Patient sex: M
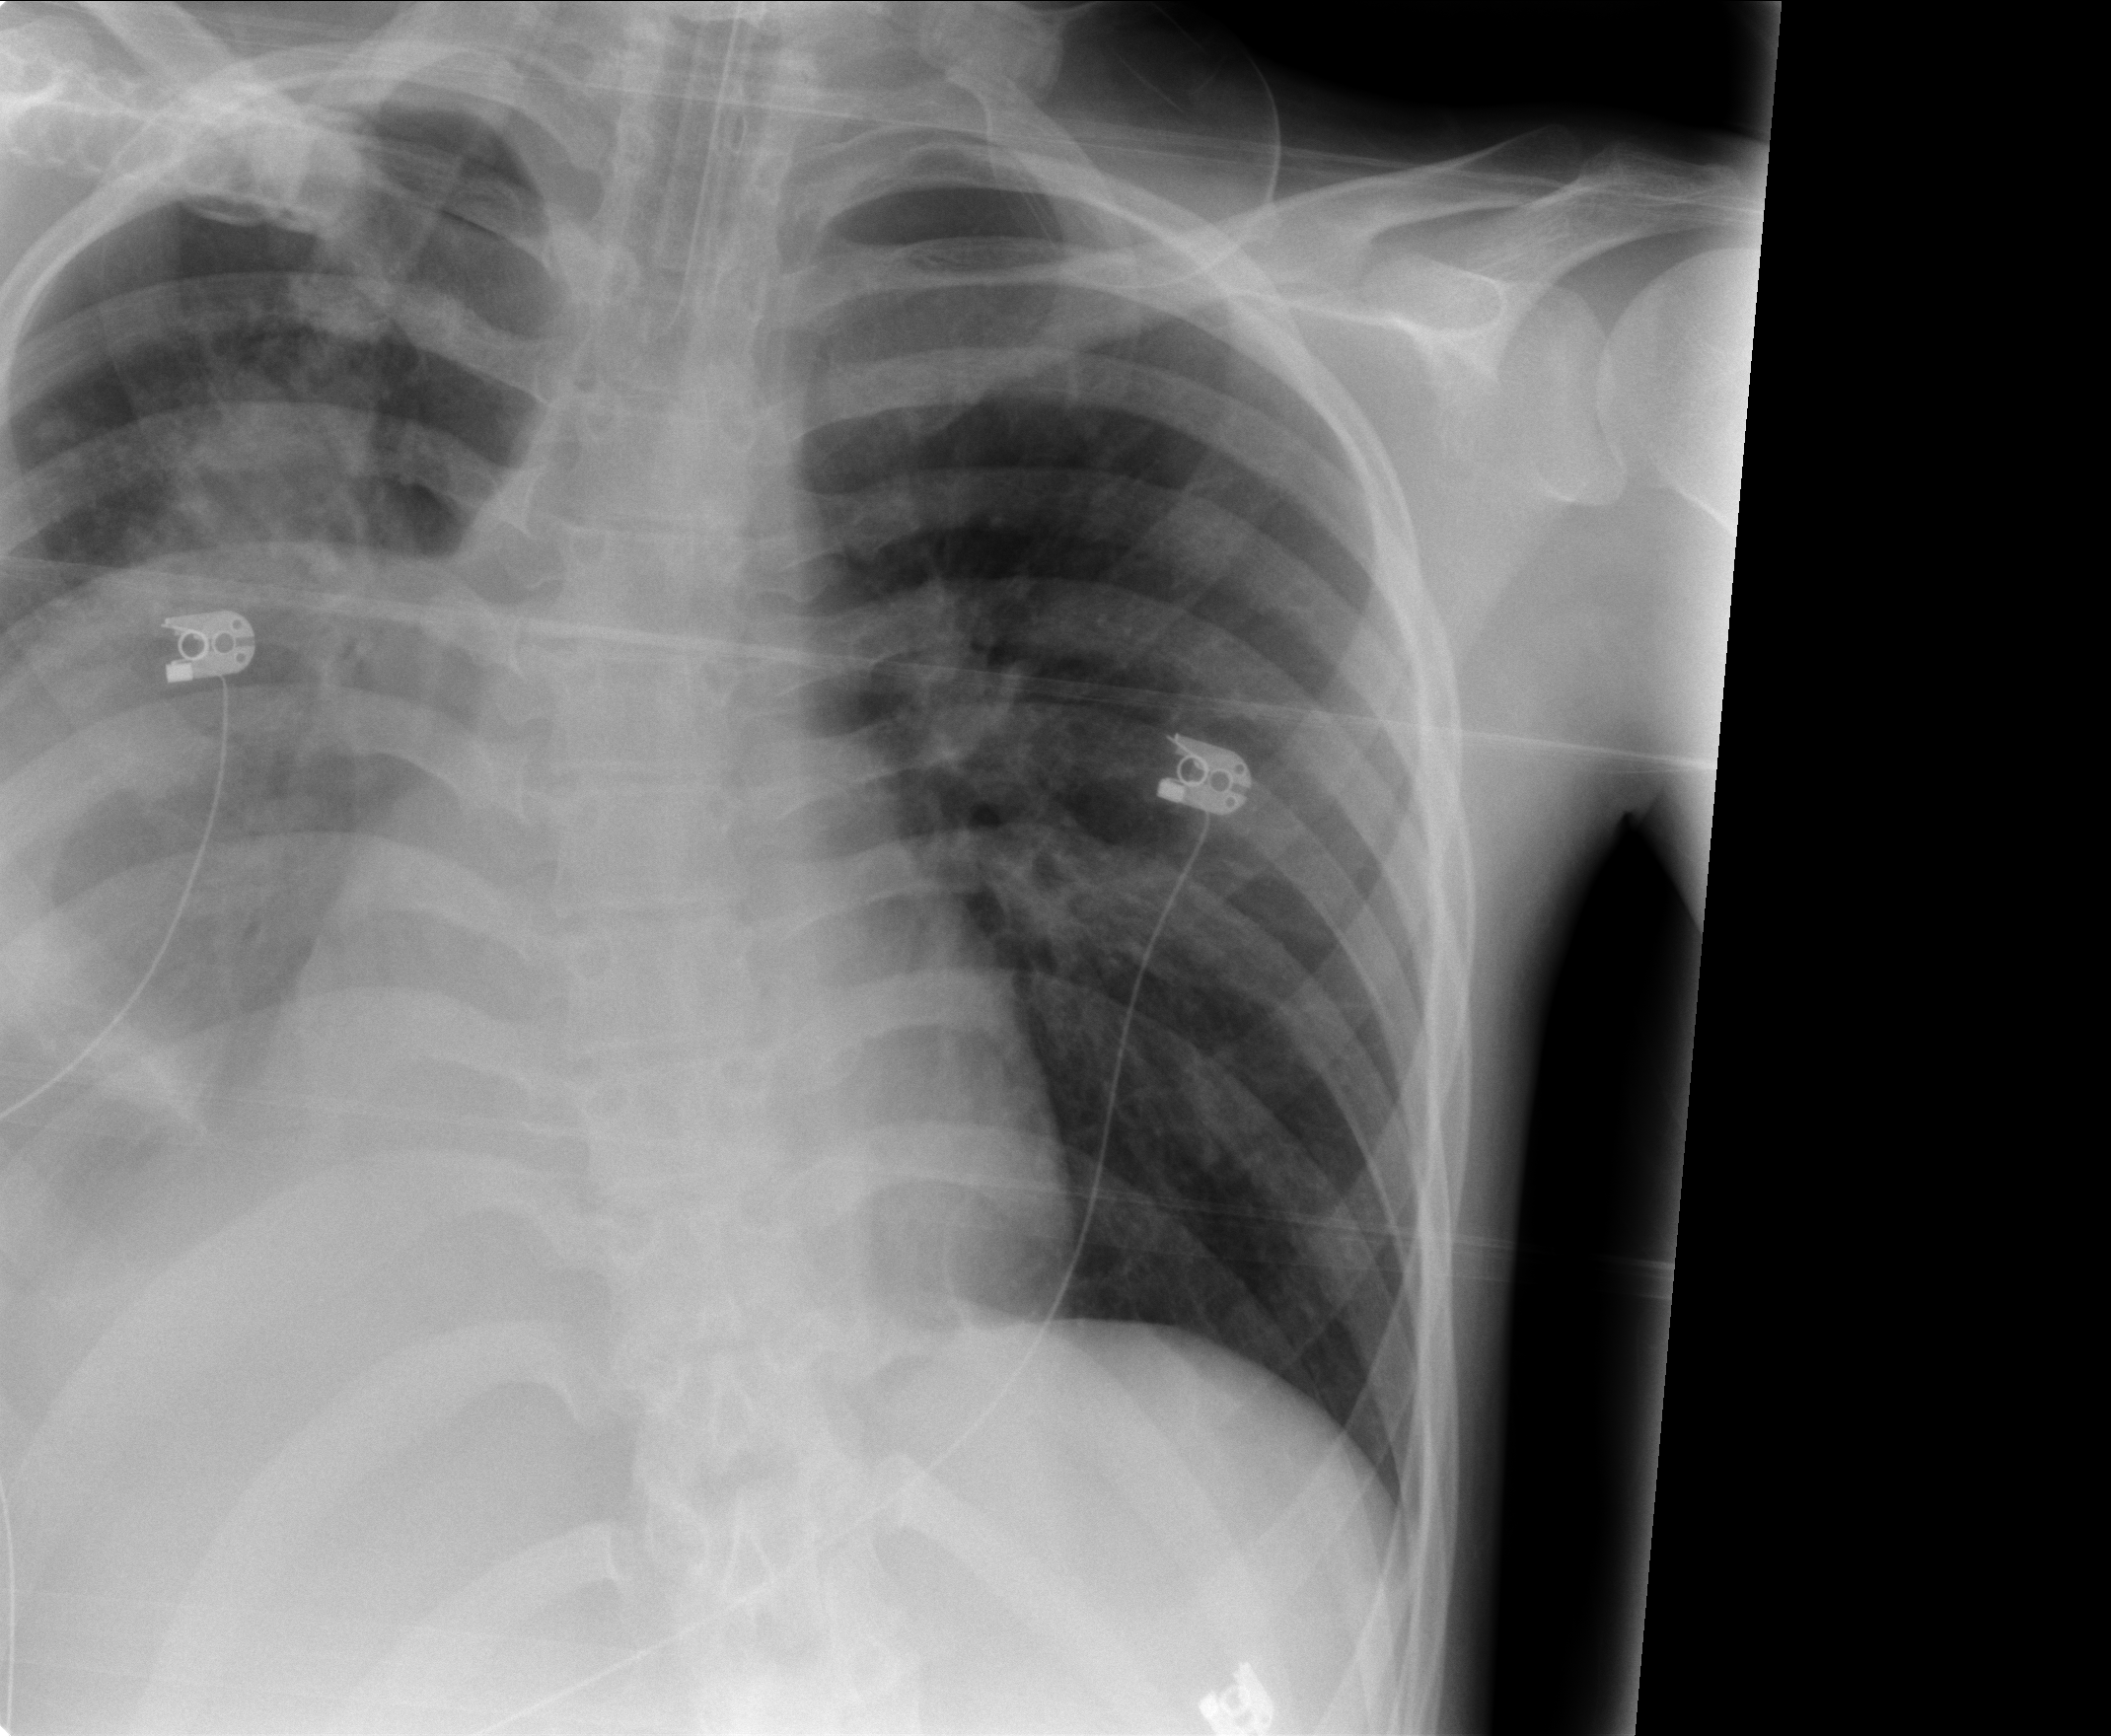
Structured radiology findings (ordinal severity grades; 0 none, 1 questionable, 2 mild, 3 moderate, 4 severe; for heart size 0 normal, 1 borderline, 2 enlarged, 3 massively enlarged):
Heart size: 0
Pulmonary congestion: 0
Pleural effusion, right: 2
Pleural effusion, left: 0
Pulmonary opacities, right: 3
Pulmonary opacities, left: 3
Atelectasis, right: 4
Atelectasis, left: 2